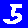
Digit: 5